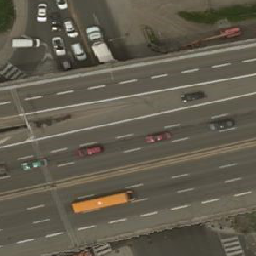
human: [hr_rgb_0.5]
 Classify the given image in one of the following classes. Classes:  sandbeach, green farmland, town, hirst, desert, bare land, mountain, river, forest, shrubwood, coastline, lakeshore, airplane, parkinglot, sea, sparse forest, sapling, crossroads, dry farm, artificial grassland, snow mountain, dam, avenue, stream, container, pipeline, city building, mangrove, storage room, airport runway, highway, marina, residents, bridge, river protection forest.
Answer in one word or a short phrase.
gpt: highway